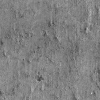
Atmospheric dust classification: not_dusty